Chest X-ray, PA view. Patient: 67 years old, sex M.
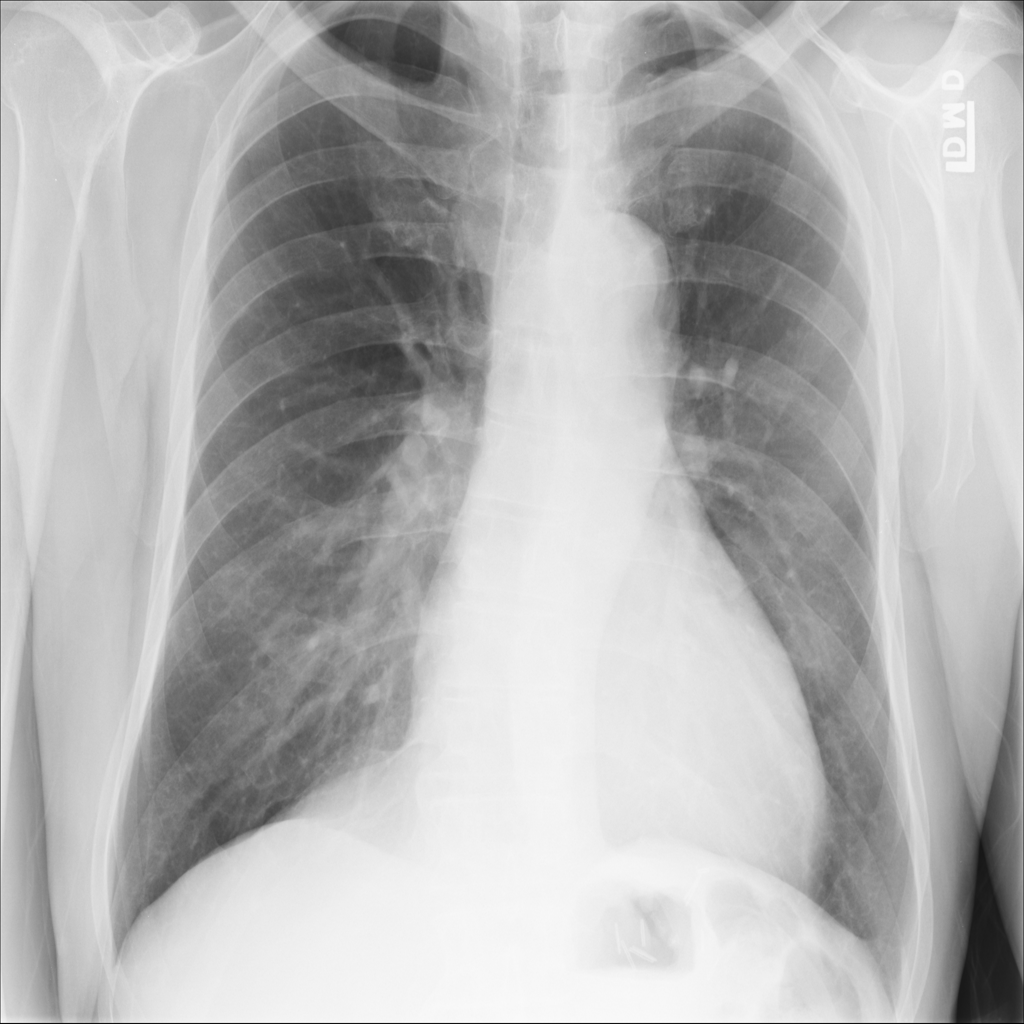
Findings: Cardiomegaly, Emphysema